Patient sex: F
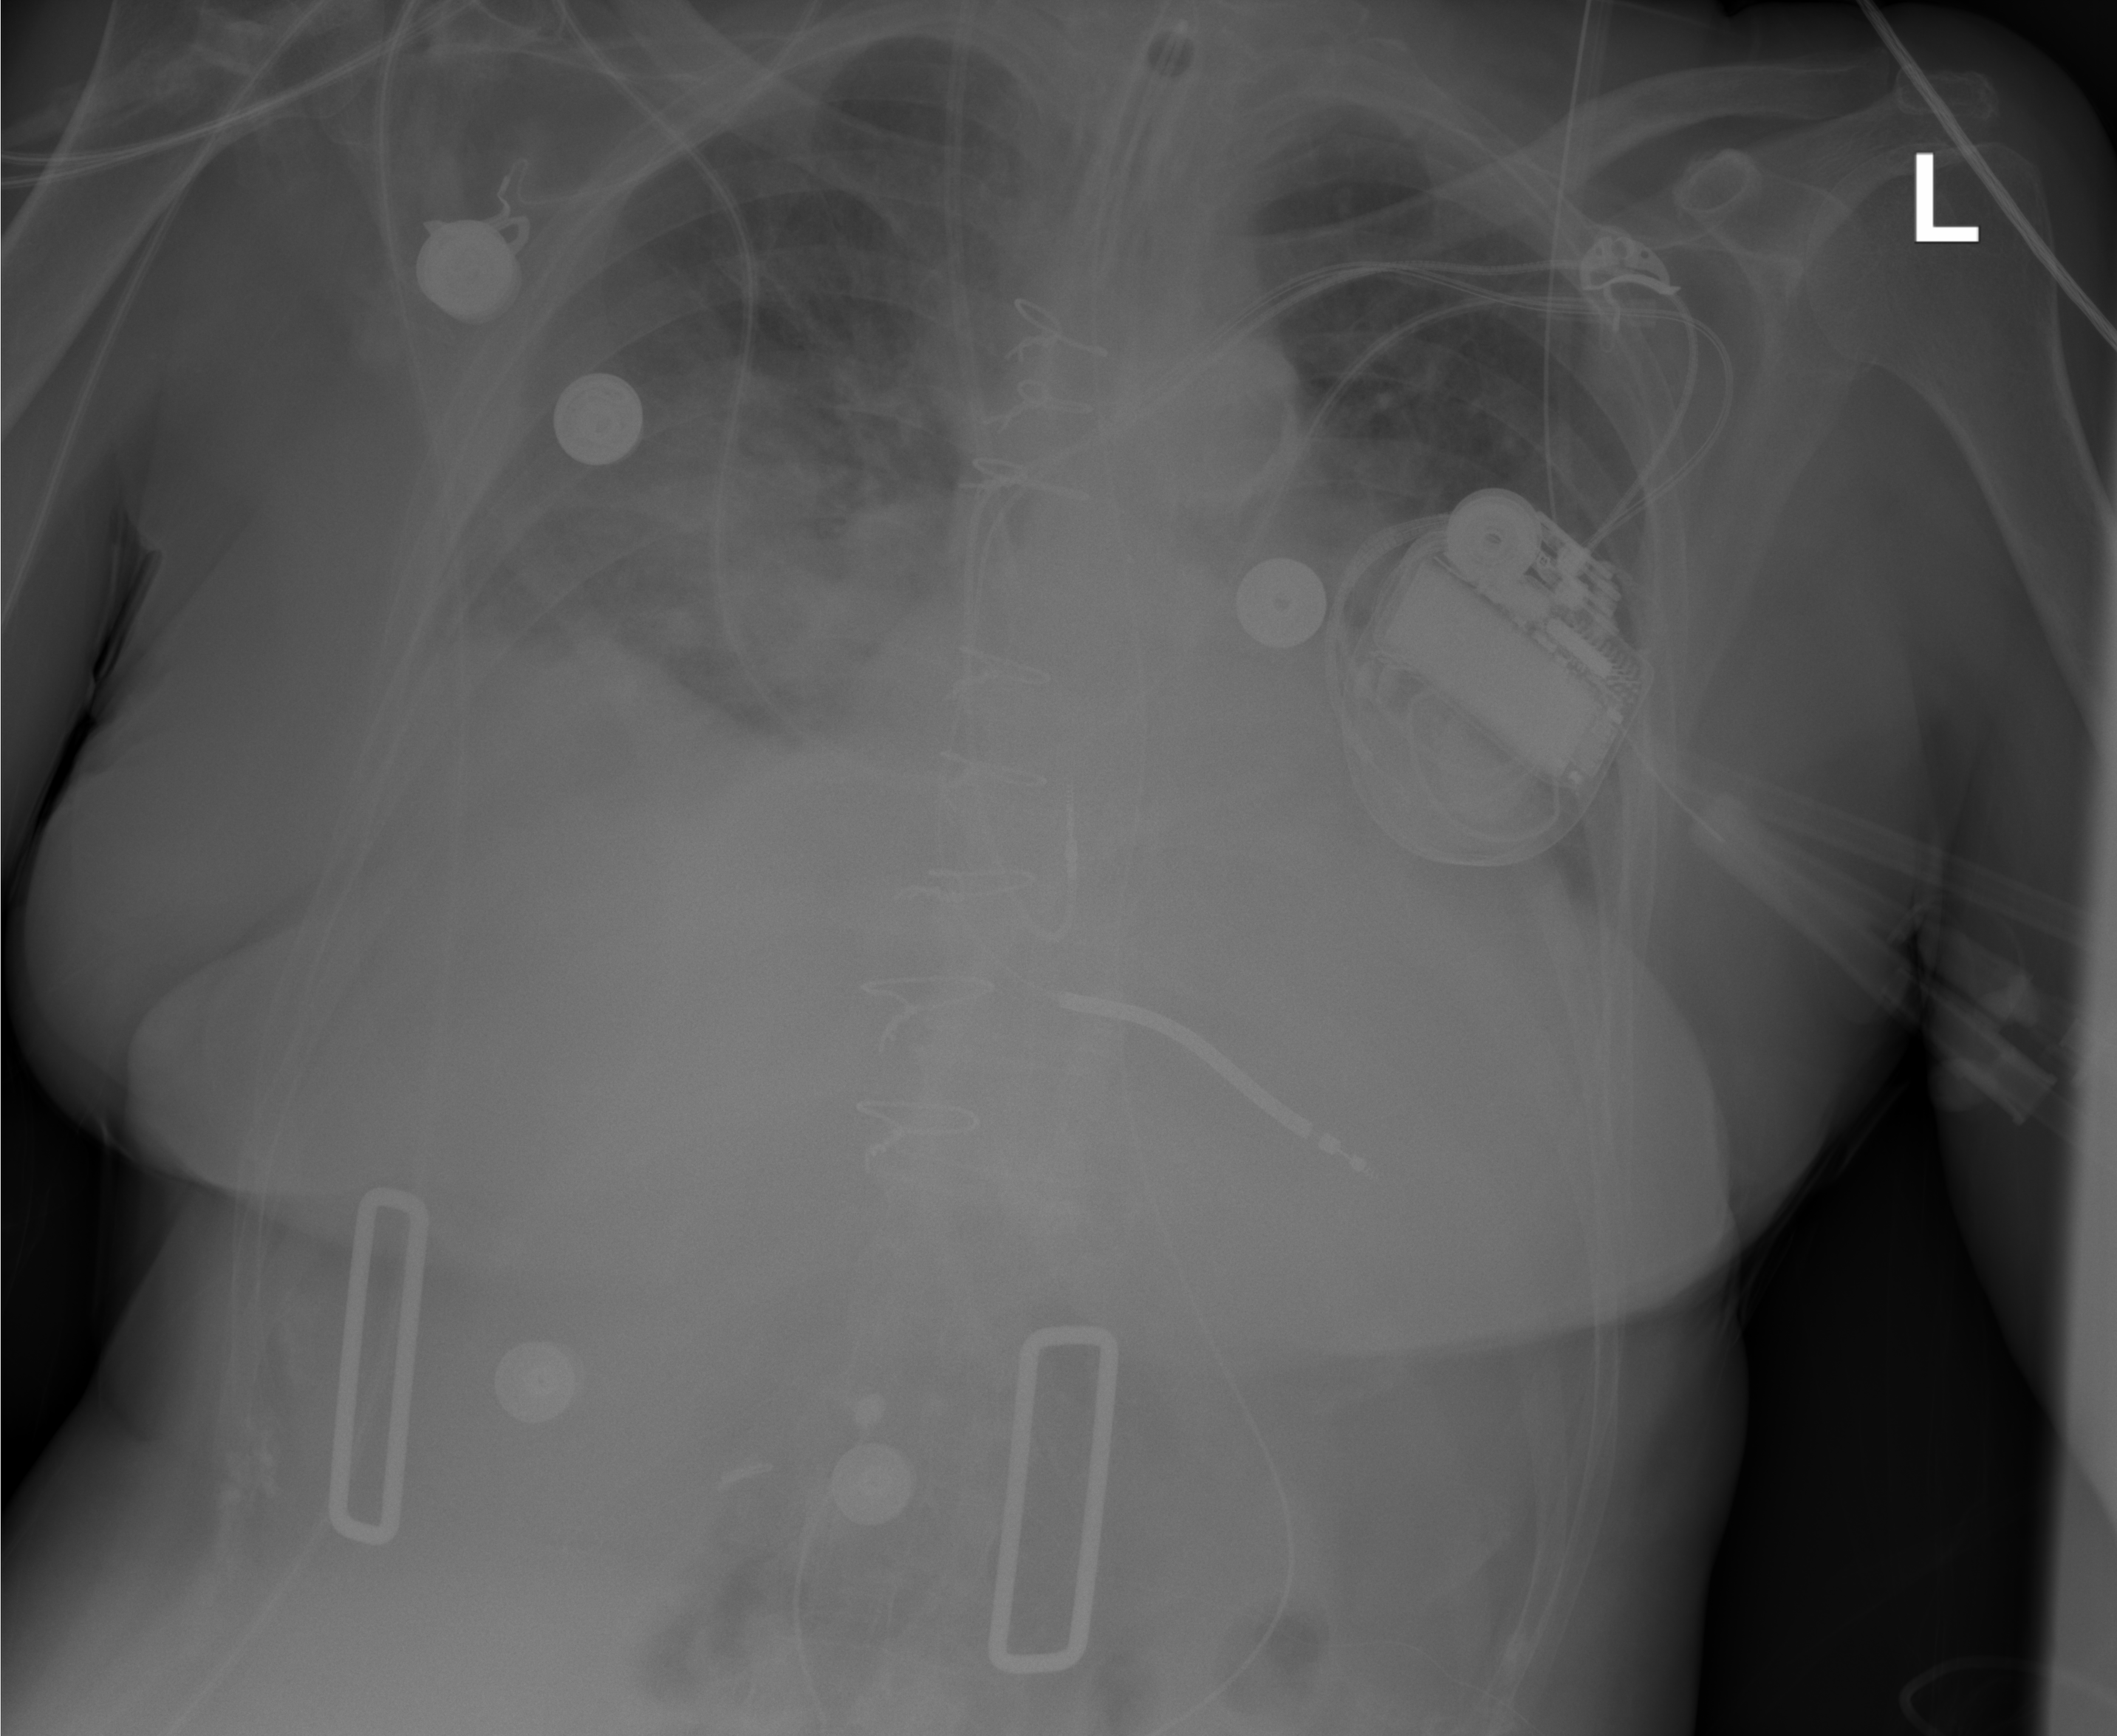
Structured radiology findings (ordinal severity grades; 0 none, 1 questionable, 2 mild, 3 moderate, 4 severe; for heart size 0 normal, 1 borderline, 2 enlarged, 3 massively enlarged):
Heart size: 0
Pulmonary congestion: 0
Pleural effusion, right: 2
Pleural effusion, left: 0
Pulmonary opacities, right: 2
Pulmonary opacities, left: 0
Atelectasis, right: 2
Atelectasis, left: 1